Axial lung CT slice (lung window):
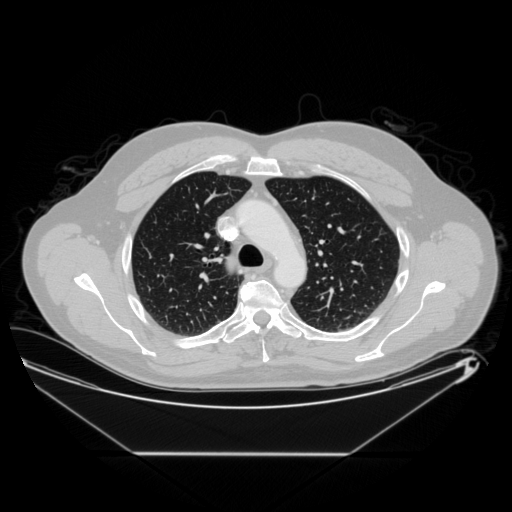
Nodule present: no